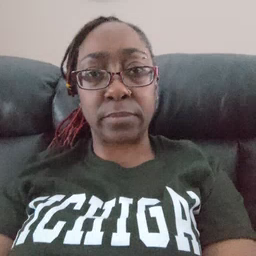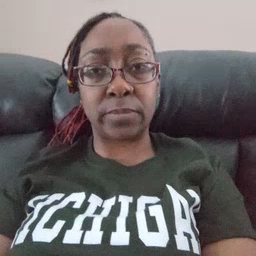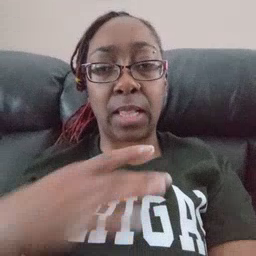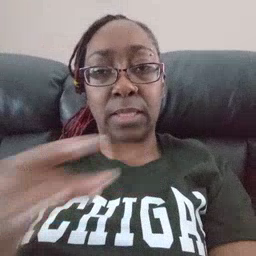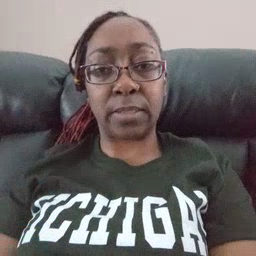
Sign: like